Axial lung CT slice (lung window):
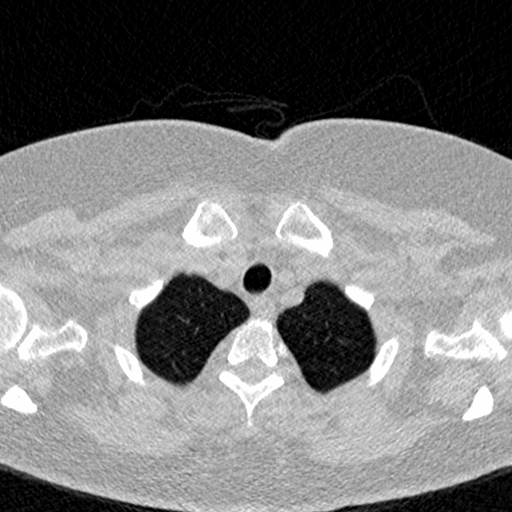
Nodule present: no